Field crop: maize
Growth stage: 2
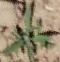
Species: atriplex